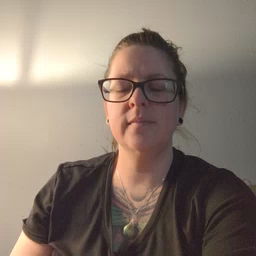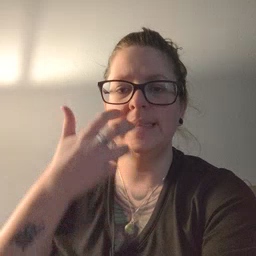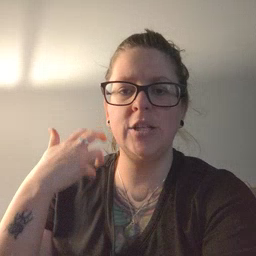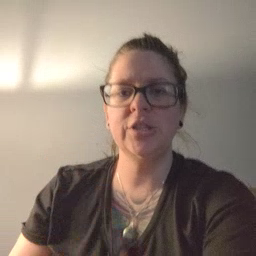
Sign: tiger